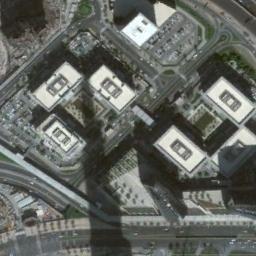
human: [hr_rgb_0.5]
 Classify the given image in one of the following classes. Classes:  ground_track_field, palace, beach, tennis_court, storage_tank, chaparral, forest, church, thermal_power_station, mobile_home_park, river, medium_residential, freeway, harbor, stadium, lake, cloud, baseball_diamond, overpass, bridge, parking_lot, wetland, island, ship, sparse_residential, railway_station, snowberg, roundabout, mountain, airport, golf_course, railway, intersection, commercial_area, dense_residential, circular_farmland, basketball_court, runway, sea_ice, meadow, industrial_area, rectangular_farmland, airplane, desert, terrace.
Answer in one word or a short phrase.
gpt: commercial_area